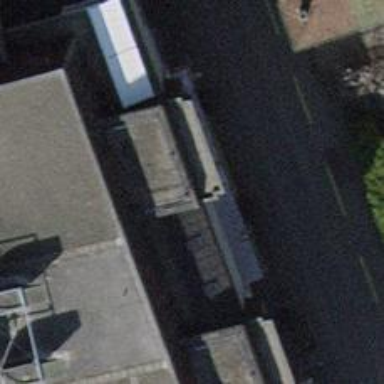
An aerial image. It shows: Floor bicycle parking area.